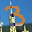
Label: 3